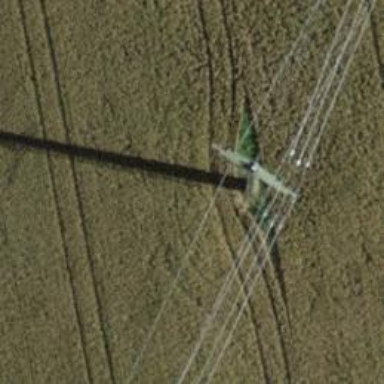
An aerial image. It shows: Power line is depicted.